Current action and preconditions to check: path_clear

Your task: For each precondition in the list above, predict whether it will hold at this action.

Consider the current scene as observed from the mobile robot's camera, and analyze the predicted future states of all dynamic agents (e.g., people, animals, vehicles, or any moving entities) within the NEXT SECOND.

IMPORTANT: Only answer "very likely" if you are absolutely certain—based on strong, clear evidence—that a dynamic agent will violate the precondition in the predicted future state. Do NOT answer "very likely" for unlikely, ambiguous, or low-probability risks.

Ask yourself for each precondition: Is there a high probability, with clear and convincing evidence, that the predicted future states of any dynamic agent will interfere with the predicted future state of the currently executing action within the NEXT SECOND, causing that precondition to fail?

Assess the risk level based on these predictions. Use "likely" or "very likely" if motions create a clear risk of interference.

Use "neutral" or "improbable" if agents are nearby but their predicted paths are clearly diverging or non-conflicting.

Failure Risk Categories: "very improbable", "improbable", "neutral", "likely", "very likely"

Answer Format: Output ONLY the probability_of_failure value from these categories: "very improbable", "improbable", "neutral", "likely", "very likely"

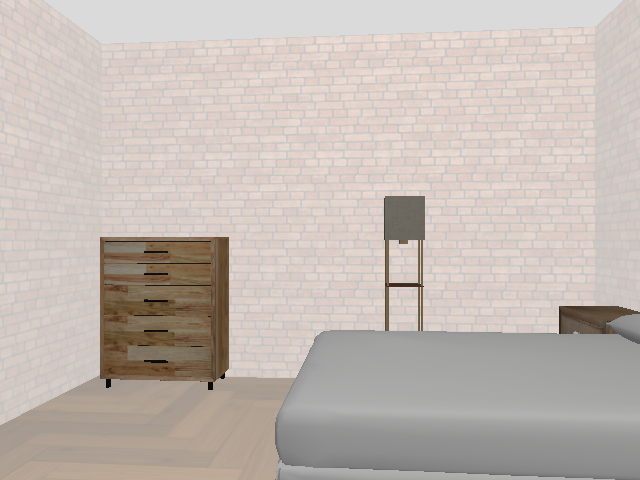

Answer: very improbable